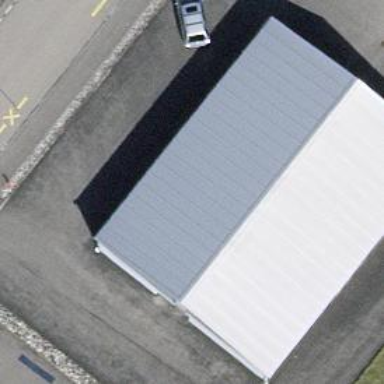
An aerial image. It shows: Commercial building.